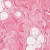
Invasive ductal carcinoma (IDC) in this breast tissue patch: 0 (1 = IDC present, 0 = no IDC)